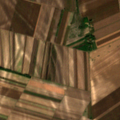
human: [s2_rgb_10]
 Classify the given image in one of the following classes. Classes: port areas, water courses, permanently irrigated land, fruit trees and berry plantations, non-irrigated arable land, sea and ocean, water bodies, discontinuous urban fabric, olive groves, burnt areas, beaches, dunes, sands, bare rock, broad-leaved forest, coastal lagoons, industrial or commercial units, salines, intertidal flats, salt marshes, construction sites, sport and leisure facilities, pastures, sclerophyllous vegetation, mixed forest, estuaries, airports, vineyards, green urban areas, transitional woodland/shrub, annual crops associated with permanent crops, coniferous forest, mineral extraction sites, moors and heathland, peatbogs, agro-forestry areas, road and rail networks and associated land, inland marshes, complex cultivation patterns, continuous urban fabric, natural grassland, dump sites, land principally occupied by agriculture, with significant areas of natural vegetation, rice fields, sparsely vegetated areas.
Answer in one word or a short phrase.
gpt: non-irrigated arable land